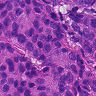
Metastatic tissue present: yes